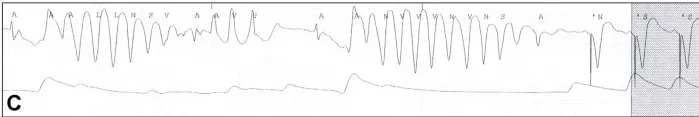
ECG findings in patient 2. (C) Torsades de pointes episode at ECG monitoring.
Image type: electrography (ekg)